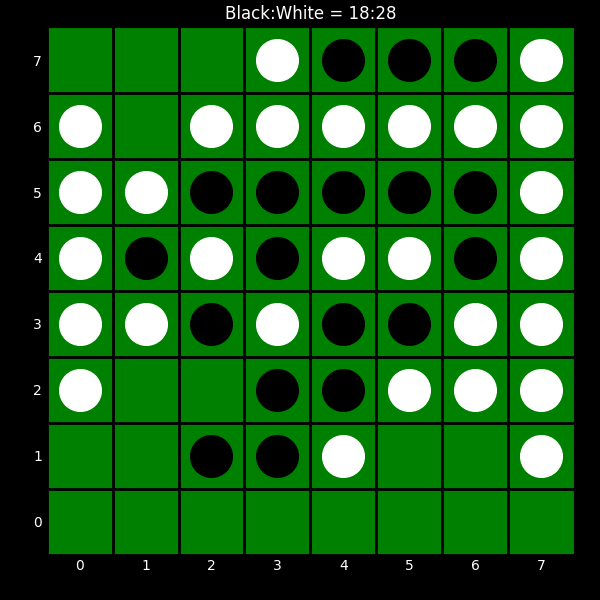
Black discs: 18
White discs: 28